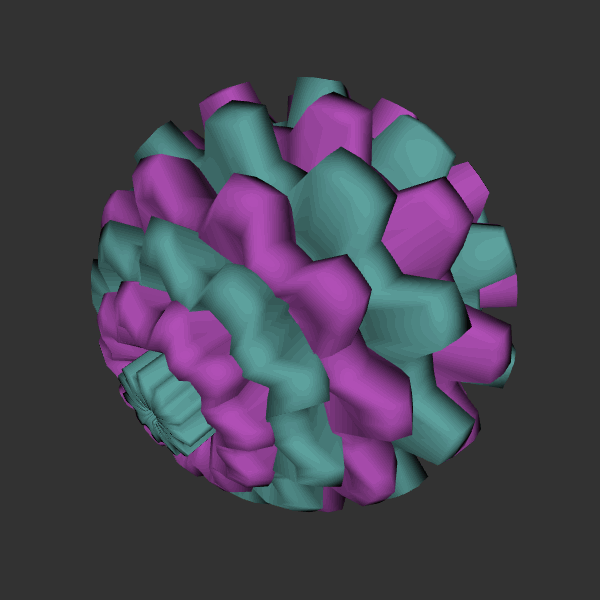
Background: dark